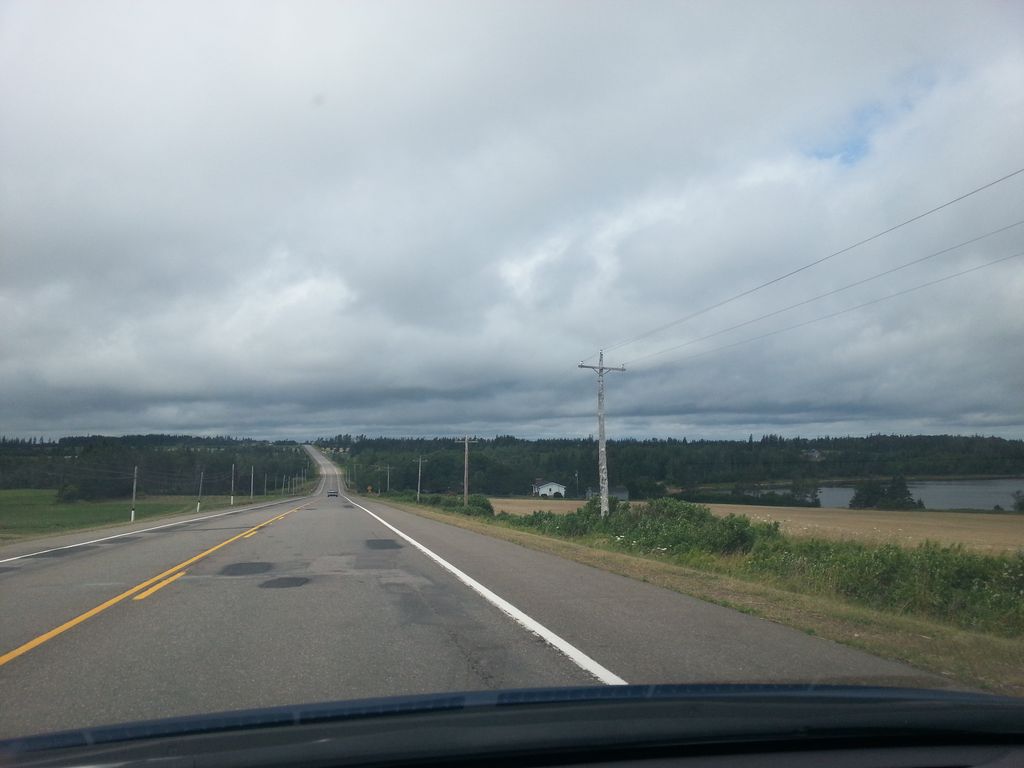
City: charlottetown